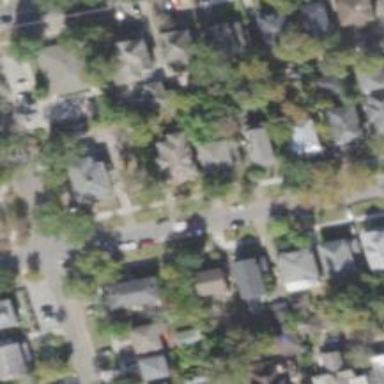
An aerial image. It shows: Neighborhood.